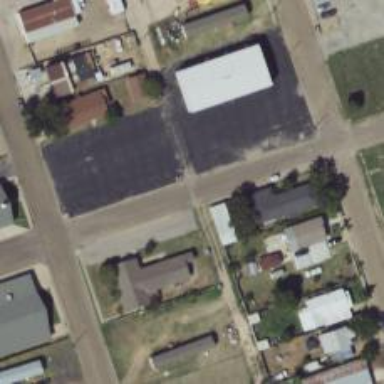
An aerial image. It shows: Alleyway designated as service road.